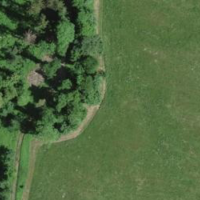
EUNIS habitat code: 52
Species observed at this site:
Cornus sanguinea